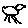
Label: bird